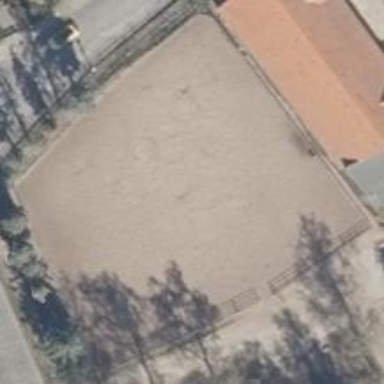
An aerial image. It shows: Equestrian pitch for leisure land activities.